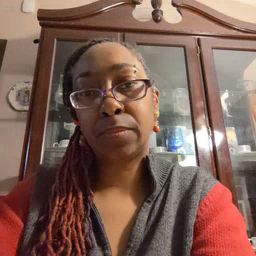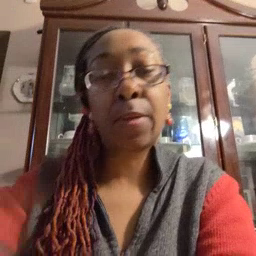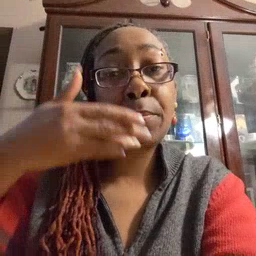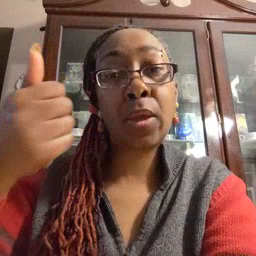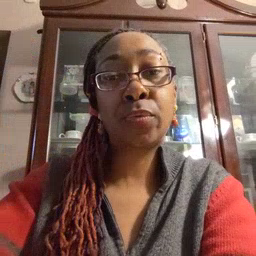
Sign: better